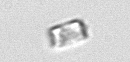
Label: Bacillariophyceae_morphotype1